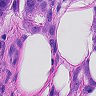
Metastatic tissue present: yes